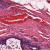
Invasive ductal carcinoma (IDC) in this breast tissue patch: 0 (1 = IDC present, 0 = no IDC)